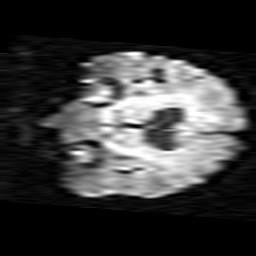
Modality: TRACE
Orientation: coronal
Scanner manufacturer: siemens
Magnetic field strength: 1.5 T
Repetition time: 8.1 s
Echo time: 0.119 s